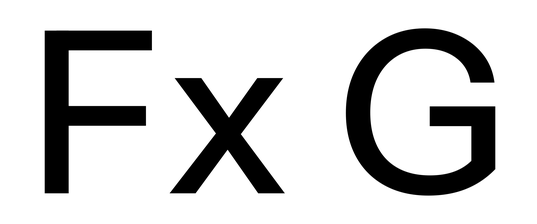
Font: InstrumentSans_Medium